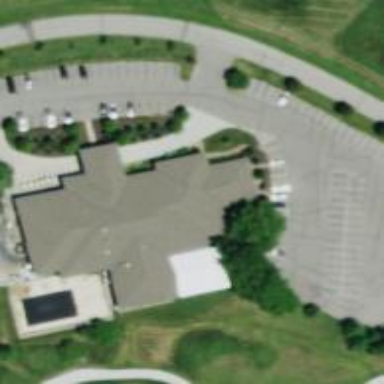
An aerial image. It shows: Clubhouse building at golf course.